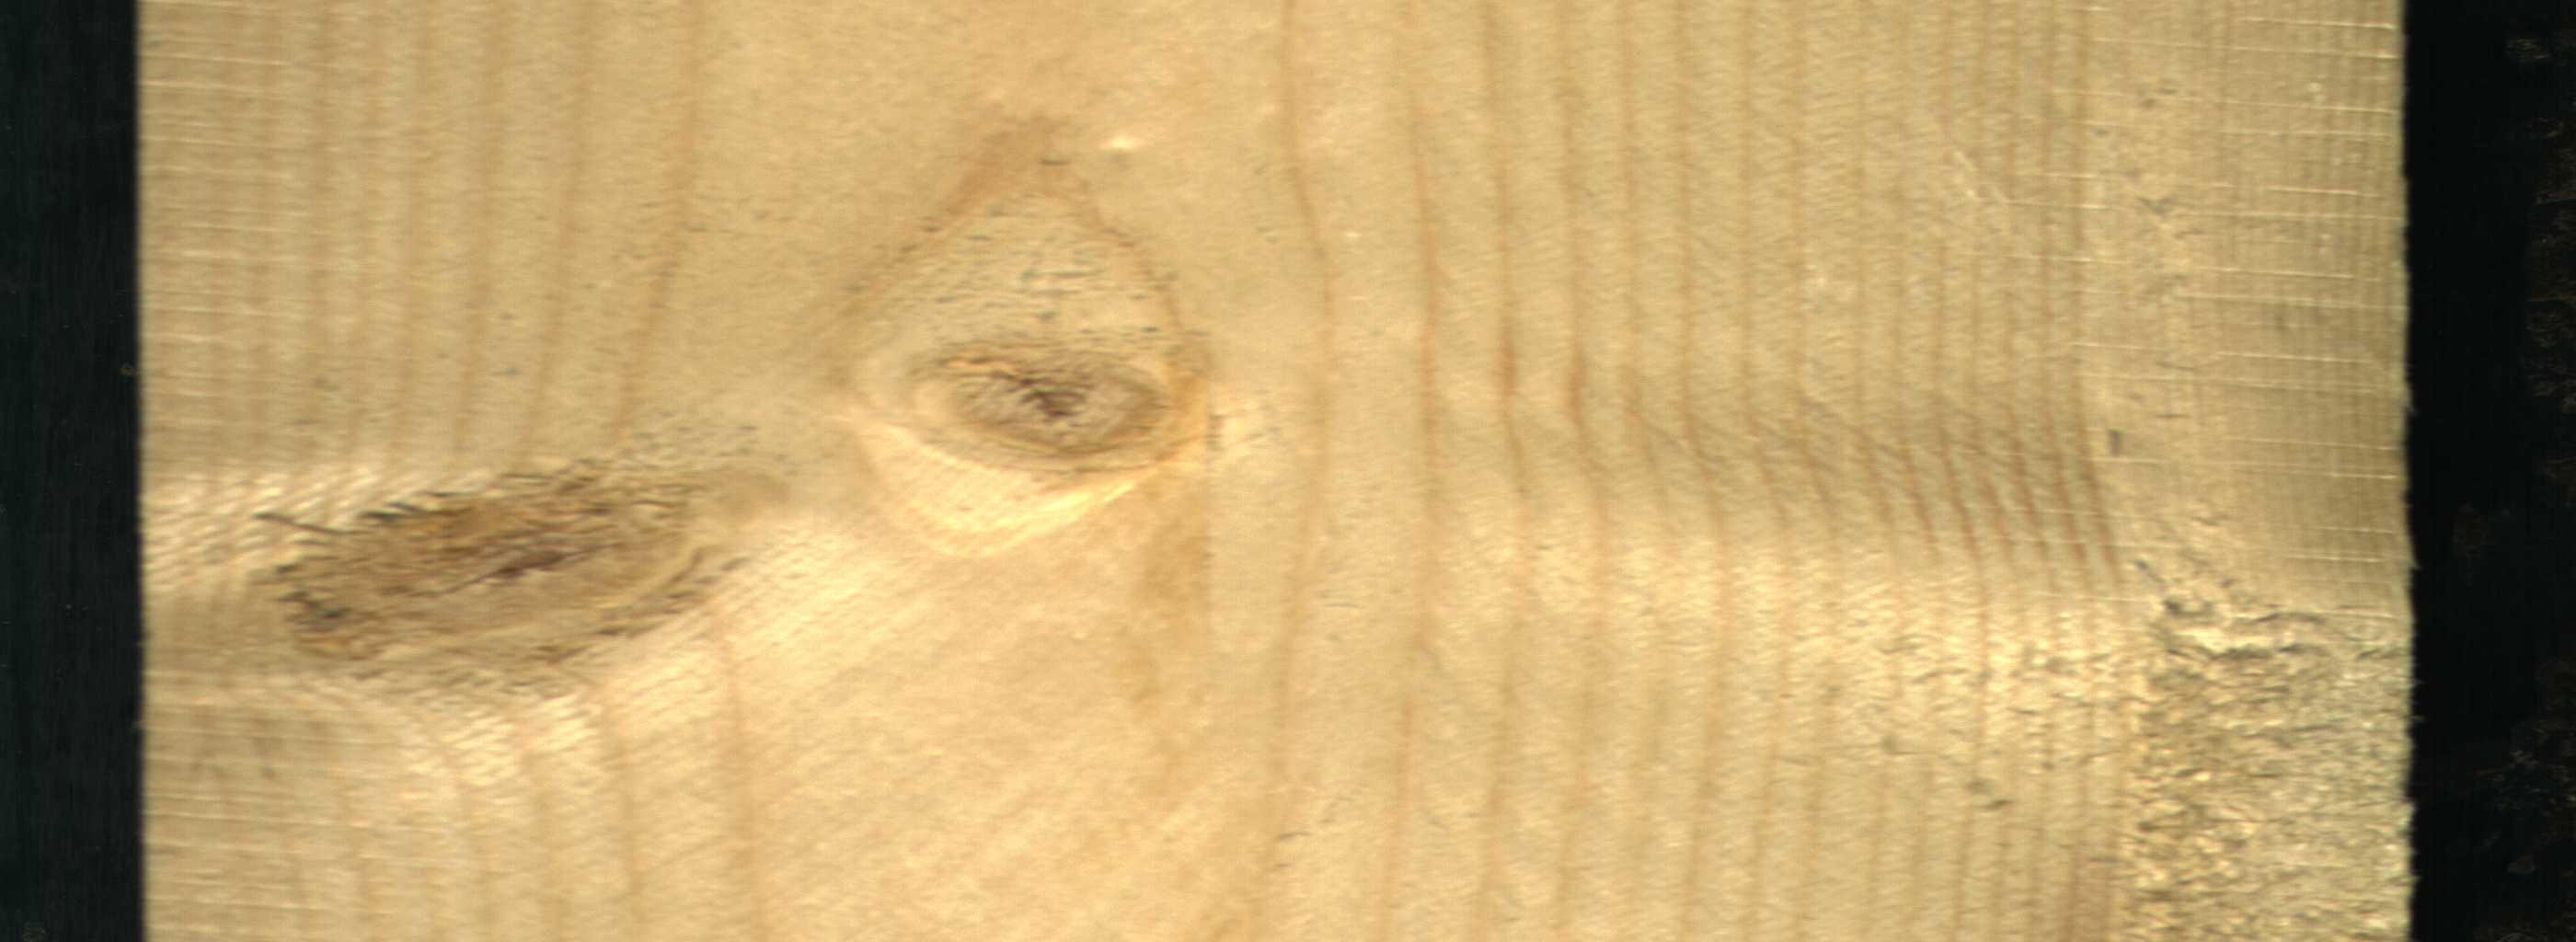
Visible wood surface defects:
Live_Knot
Live_Knot